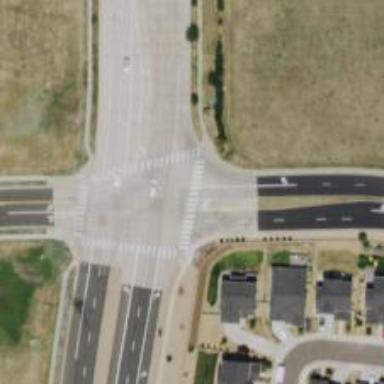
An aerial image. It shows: Marked crossing on footway.